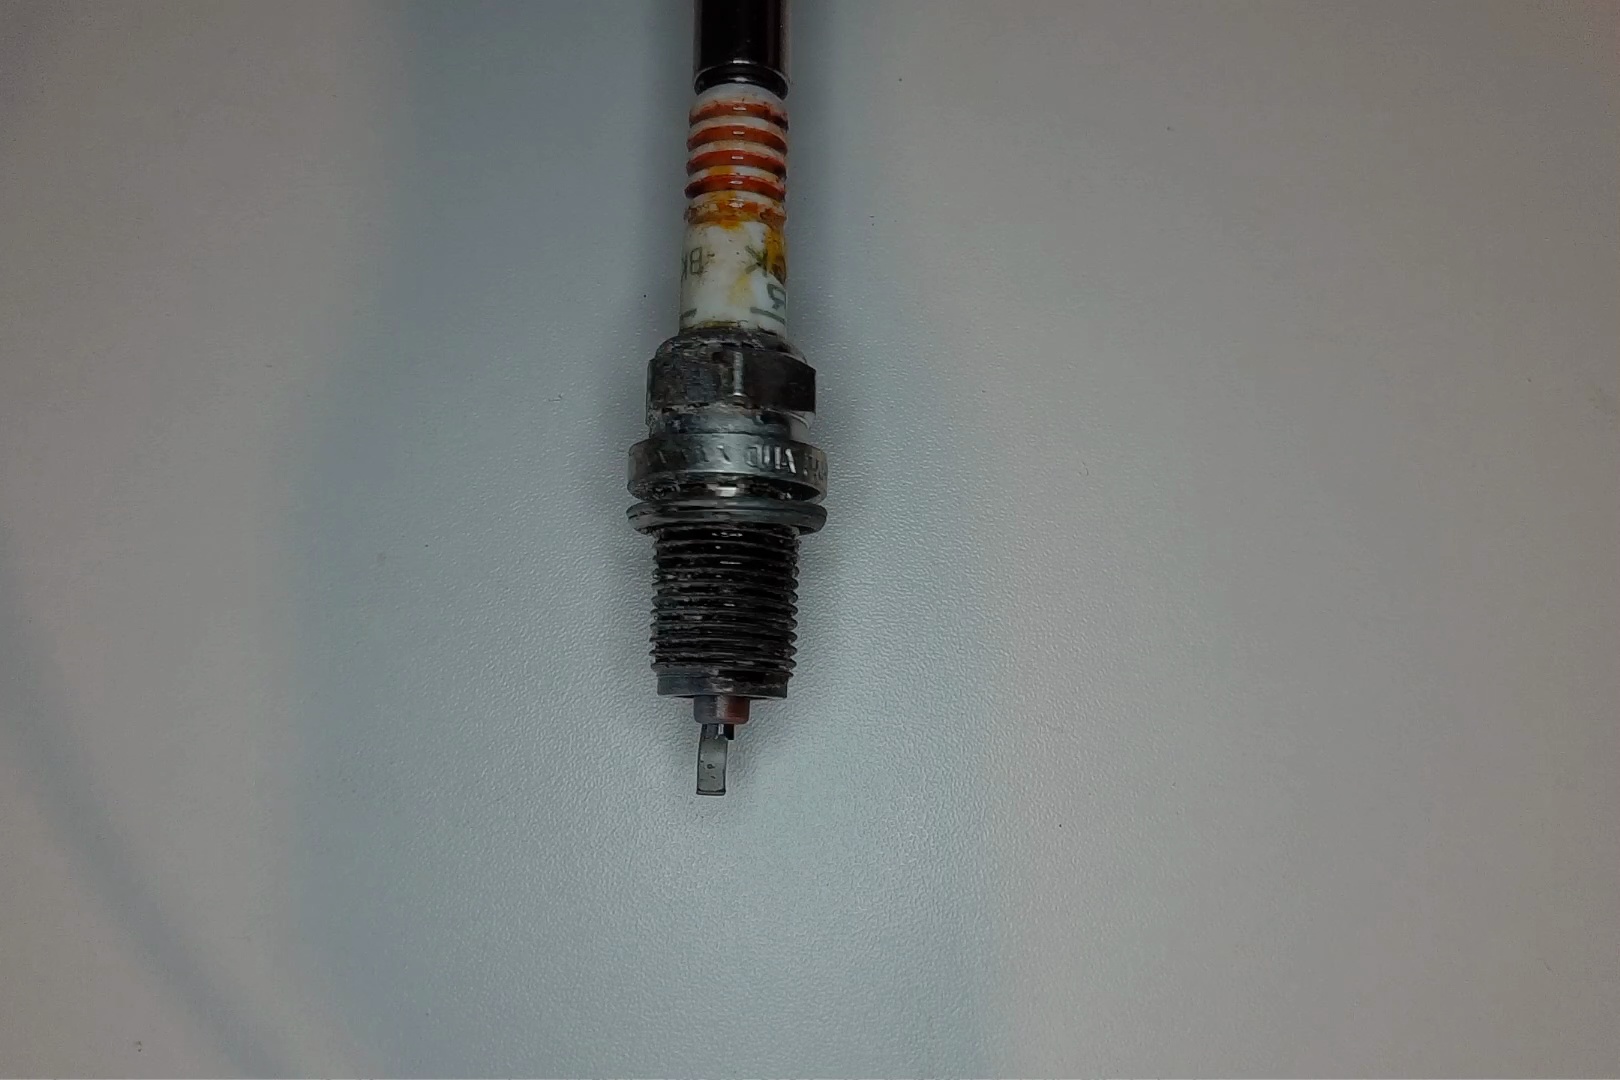
Label: anomaly